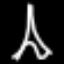
Label: The Eiffel Tower